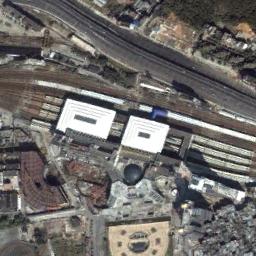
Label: railway_station